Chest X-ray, AP view. Patient: 29 years old, sex M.
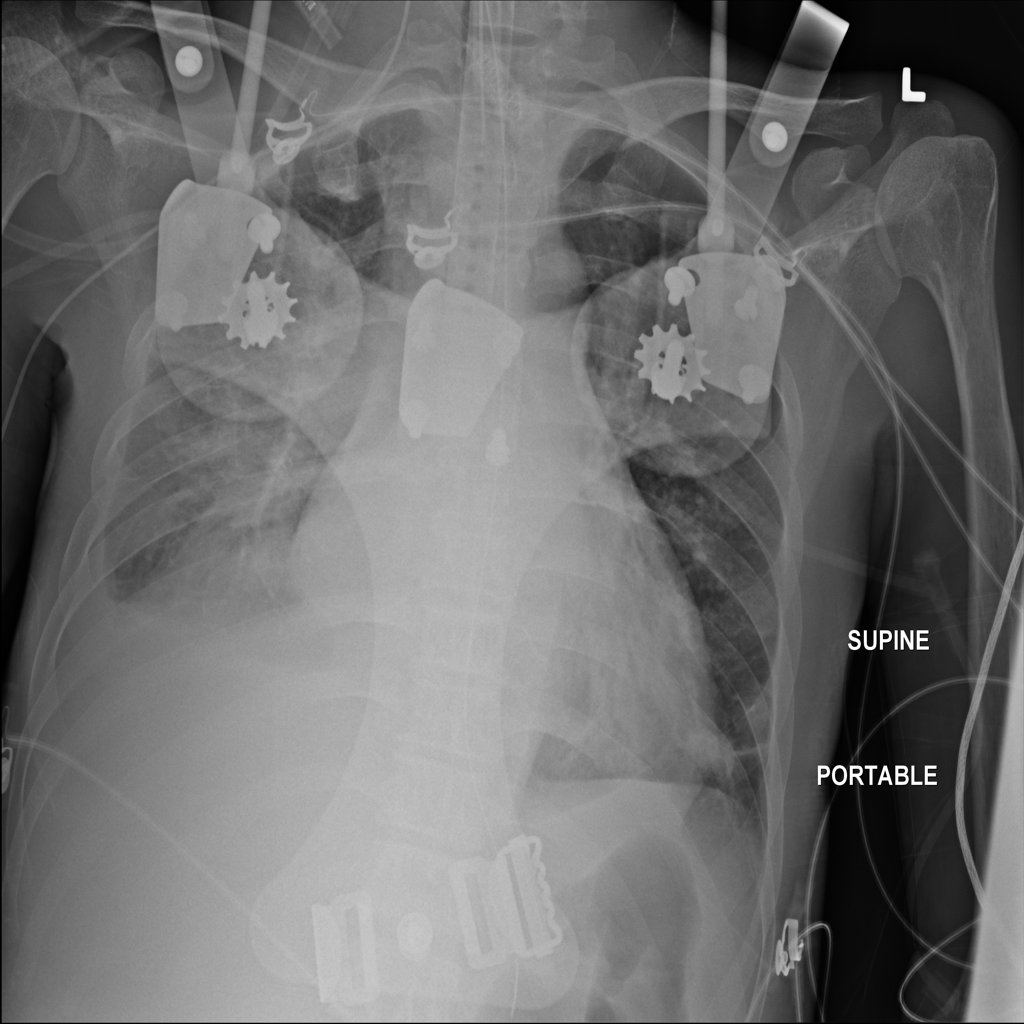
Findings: Effusion, Infiltration, Nodule